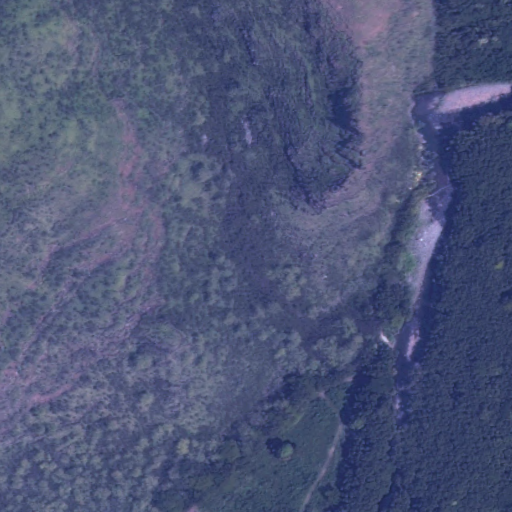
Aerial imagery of valley in Hawaii named Peamoa Valley containing only unknown